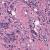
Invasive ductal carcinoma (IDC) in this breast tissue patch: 1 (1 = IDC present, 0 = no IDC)